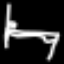
Label: bed